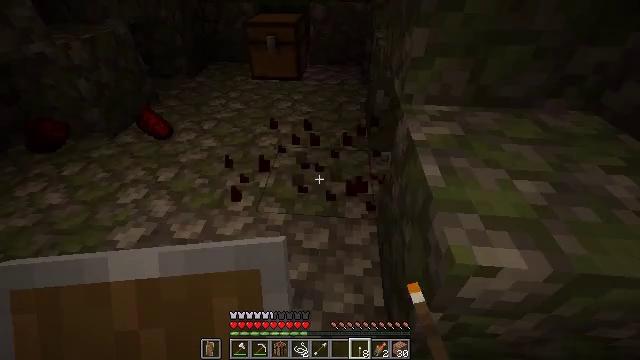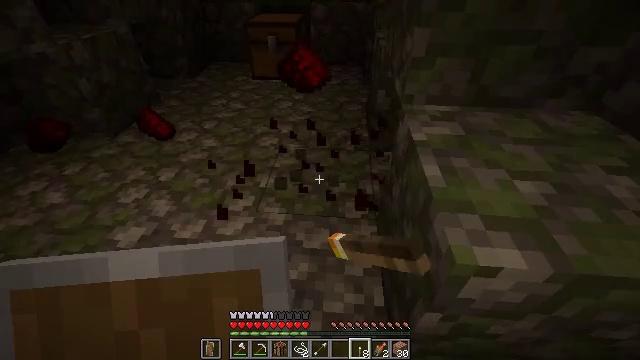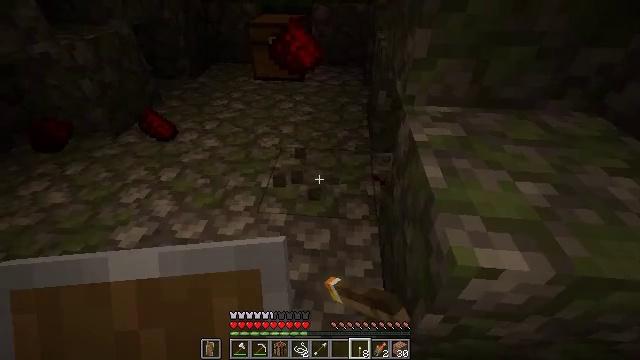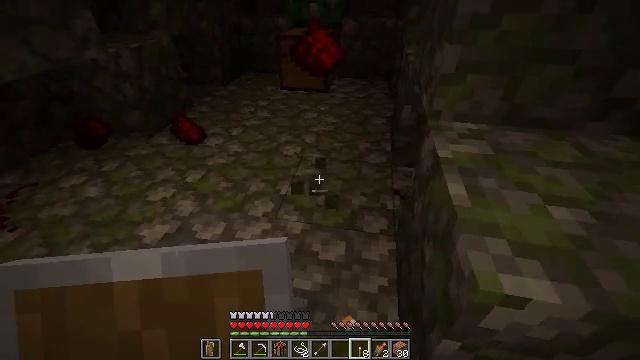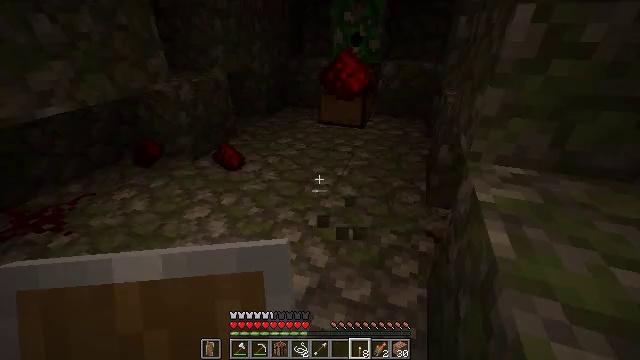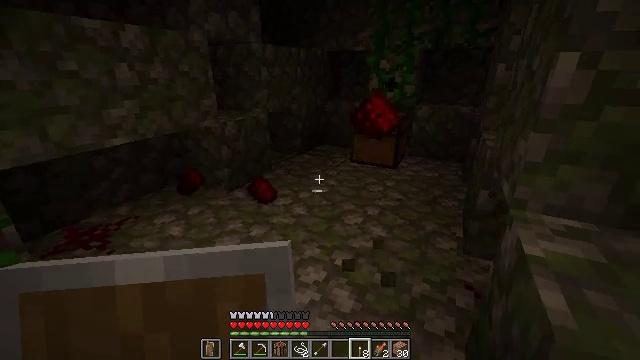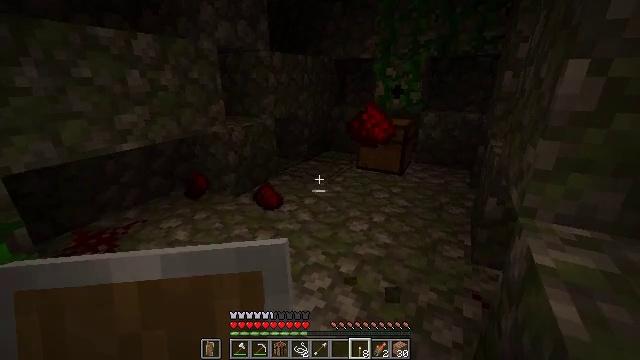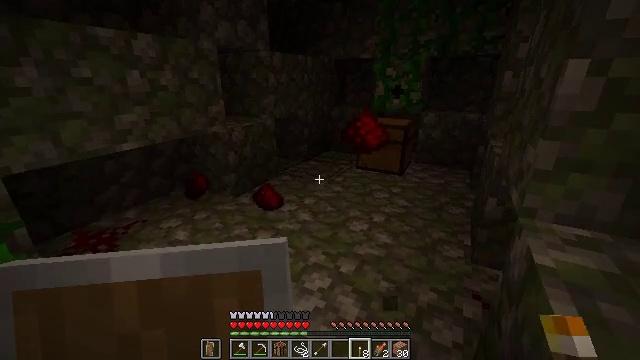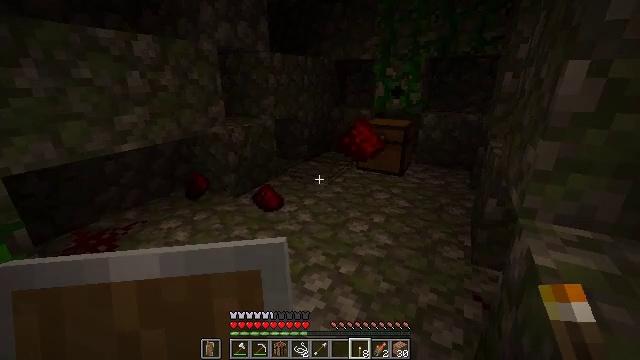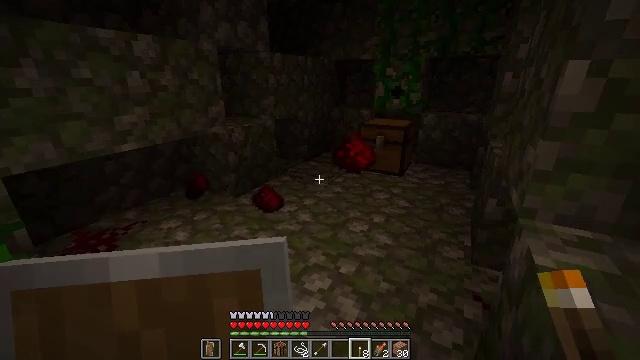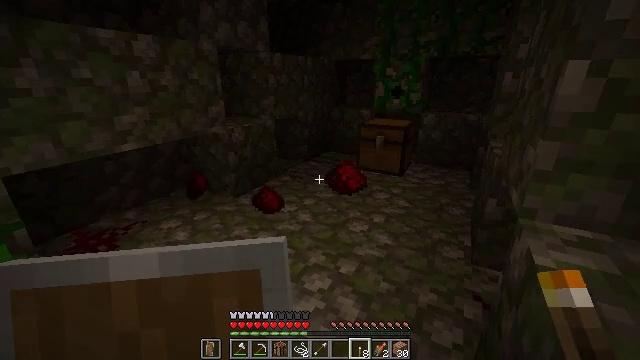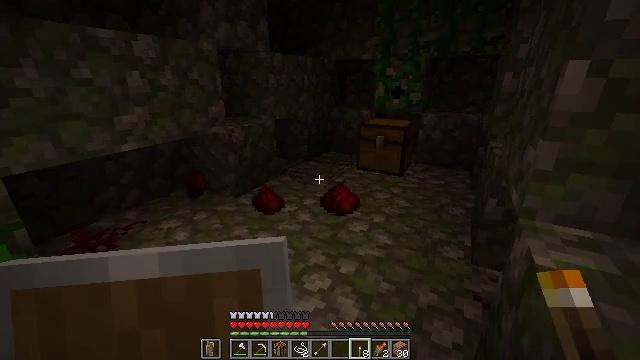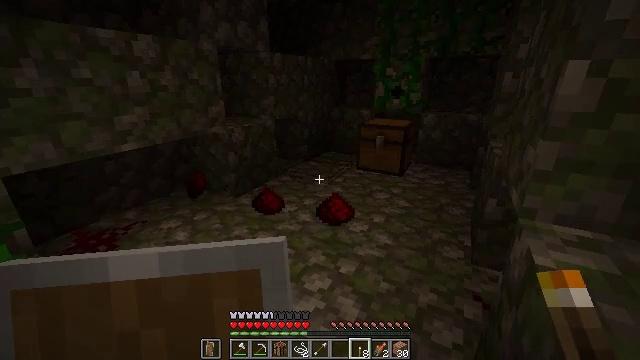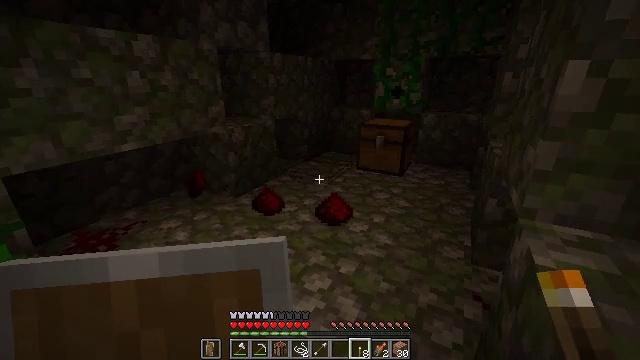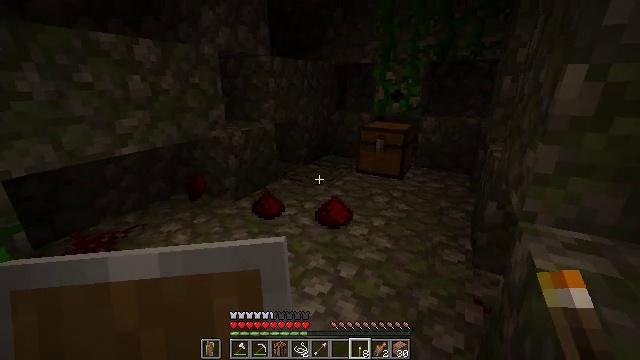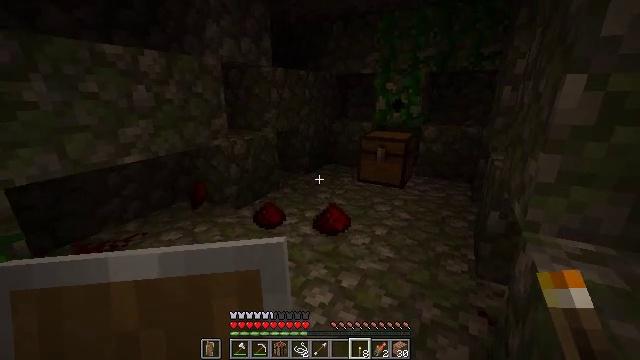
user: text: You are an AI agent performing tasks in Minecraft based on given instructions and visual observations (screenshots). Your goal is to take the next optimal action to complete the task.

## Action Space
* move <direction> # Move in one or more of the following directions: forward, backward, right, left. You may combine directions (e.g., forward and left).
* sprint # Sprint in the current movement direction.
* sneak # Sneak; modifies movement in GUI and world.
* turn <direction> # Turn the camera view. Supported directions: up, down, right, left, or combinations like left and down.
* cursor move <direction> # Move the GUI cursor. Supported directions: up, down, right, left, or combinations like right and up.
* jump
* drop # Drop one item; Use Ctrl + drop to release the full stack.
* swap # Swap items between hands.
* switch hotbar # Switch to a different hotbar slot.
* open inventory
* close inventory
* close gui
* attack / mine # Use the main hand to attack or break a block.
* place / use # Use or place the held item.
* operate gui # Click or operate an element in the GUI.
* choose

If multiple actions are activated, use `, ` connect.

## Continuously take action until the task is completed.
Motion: motion action
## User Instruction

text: Remove the tripwire from its position.
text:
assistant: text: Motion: attack / mine
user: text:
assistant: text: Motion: attack / mine
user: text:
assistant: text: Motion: turn left and up
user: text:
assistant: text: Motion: turn left and up
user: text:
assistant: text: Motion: turn left and up
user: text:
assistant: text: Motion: turn left and up
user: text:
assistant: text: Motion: no_op
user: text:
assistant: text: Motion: no_op
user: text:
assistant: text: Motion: no_op
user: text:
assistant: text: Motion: no_op
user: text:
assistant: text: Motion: no_op
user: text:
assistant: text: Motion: no_op
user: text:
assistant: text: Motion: no_op
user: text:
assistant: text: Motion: no_op
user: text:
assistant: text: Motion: turn up
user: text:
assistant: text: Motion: turn right and up
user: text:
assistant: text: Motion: turn right and up
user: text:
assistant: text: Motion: turn up
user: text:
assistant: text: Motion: no_op
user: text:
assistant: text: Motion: no_op
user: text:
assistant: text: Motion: no_op
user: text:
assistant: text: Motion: no_op
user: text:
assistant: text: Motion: no_op
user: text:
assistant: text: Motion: no_op
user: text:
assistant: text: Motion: no_op
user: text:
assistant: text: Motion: no_op
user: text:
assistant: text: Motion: no_op
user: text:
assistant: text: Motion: no_op
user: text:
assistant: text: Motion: no_op
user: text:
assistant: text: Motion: no_op